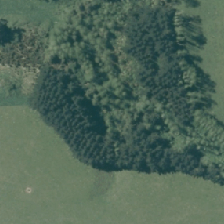
Land cover: indigenous_forest